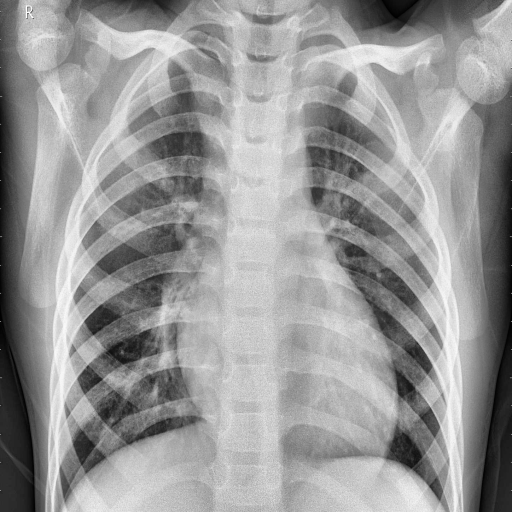
Finding: NORMAL